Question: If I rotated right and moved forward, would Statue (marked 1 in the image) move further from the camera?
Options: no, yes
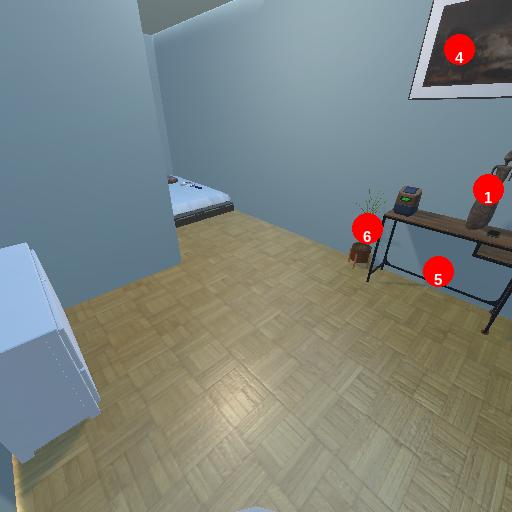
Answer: no